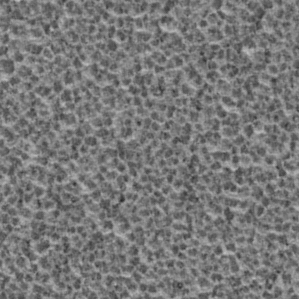
Label: frost